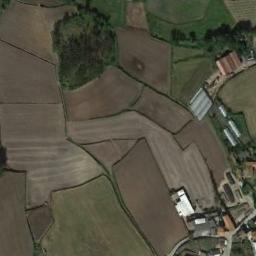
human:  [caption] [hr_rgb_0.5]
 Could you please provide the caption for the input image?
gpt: There is a terrace filled with water .

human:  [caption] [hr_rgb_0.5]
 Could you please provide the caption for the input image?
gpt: The bare and green terrace is next to some houses and trees .

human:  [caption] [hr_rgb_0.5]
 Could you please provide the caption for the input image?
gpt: There are many buildings of different shapes and sizes on the terrace .

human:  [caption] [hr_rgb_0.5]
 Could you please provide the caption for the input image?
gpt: Many irregularly shaped brown and green mixed farm fields with several paths and many buildings .

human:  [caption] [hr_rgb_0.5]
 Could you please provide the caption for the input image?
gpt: There are some buildings beside the terraces .